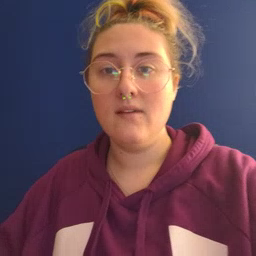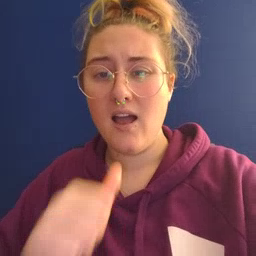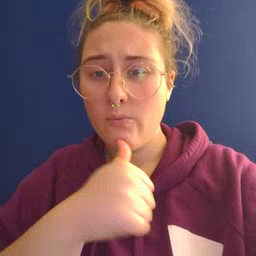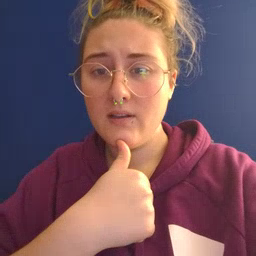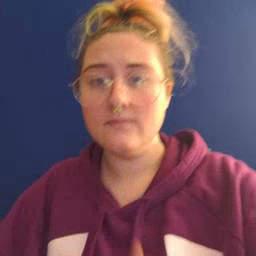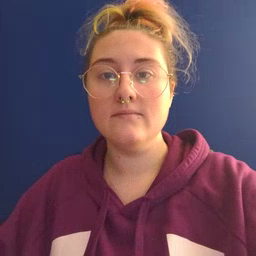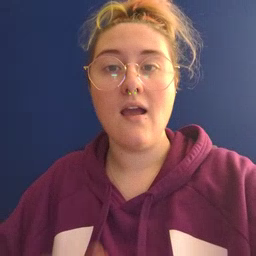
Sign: owie